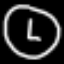
Label: clock